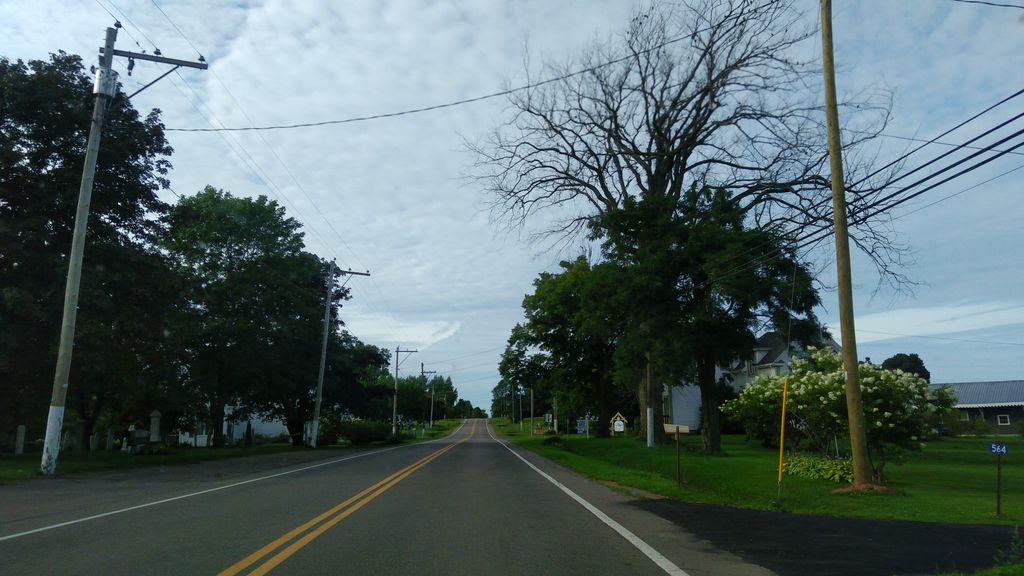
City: charlottetown